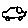
Label: car